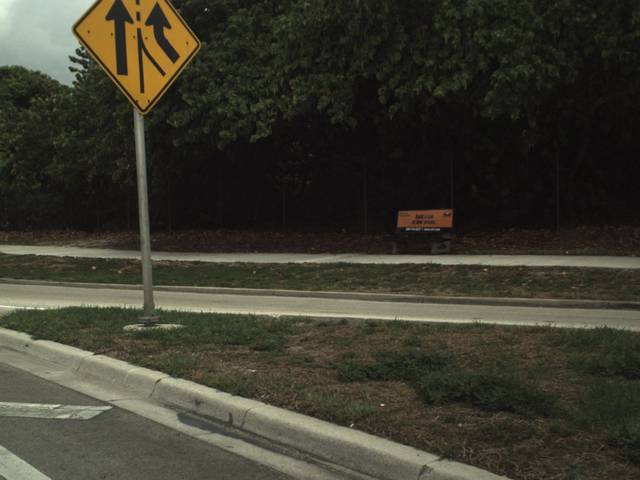
Region: United States
Coordinates: 26.138, -80.103